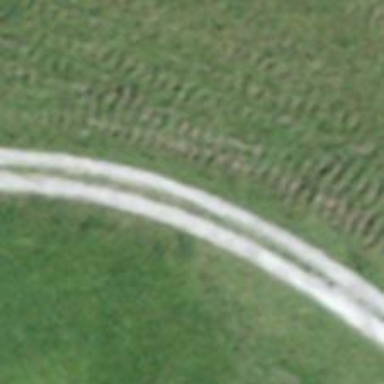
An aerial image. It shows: Service road with fine gravel surface.